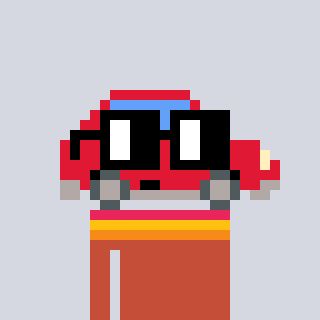
a pixel art character with square black glasses, a car-shaped head and a rust-colored body on a cool background